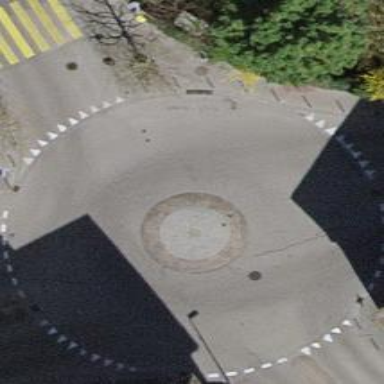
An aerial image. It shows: Mini roundabout on the road.